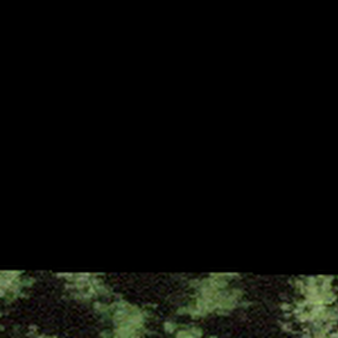
Label: other